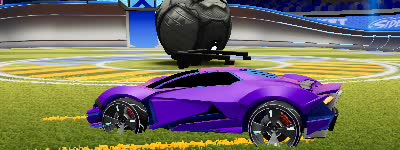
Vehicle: werewolf